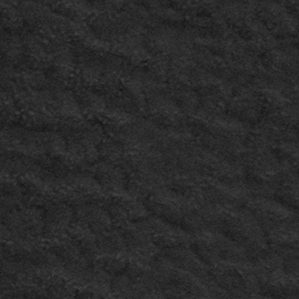
Label: frost